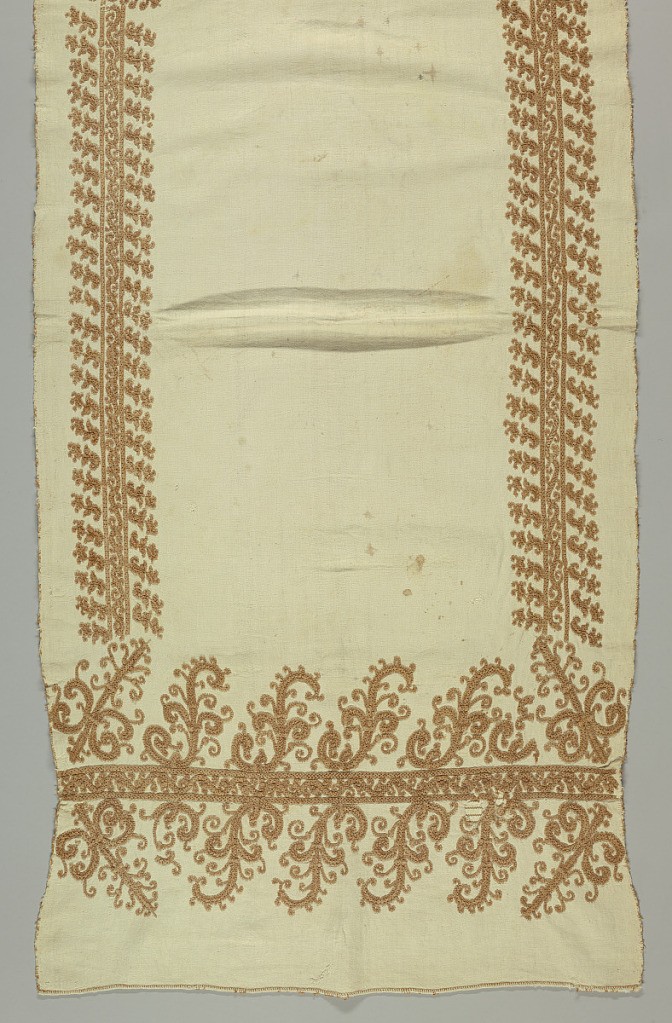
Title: Towel
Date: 18th century
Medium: linen Technique: embroidery using raised knotted stitch
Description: Rectangular white panel or "paño de ofrenda" embroidered on four sides with bands of scrolling shapes.